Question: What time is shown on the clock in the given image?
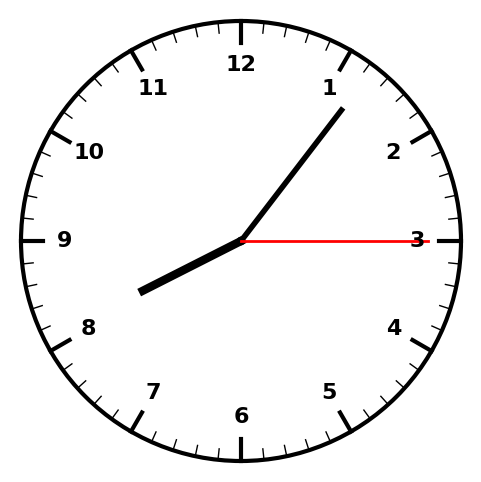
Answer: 08:06:15